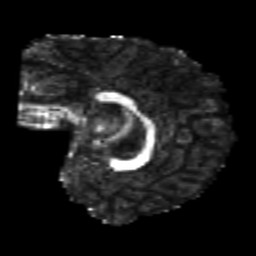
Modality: FA
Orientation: sagittal
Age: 21
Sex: female
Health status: healthy
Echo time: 0.074 s